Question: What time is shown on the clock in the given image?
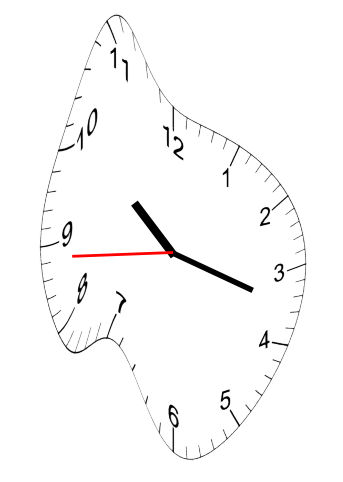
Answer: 10:17:44